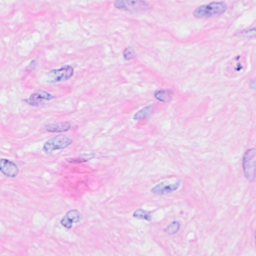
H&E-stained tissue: Breast